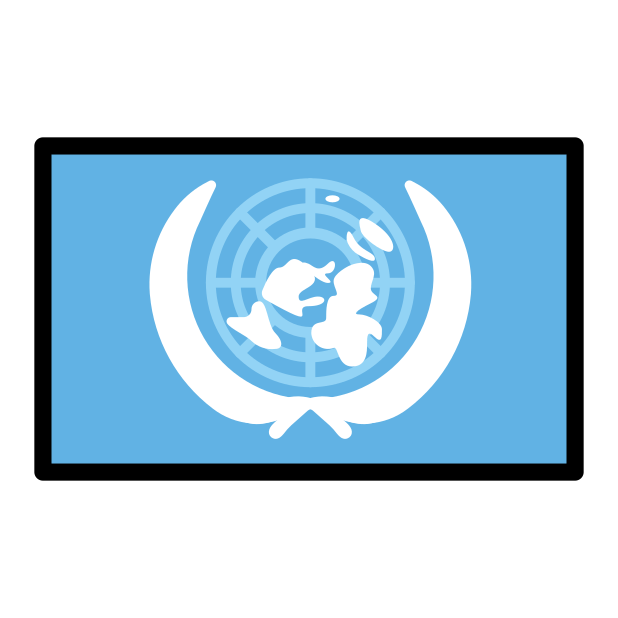
flag: United Nations